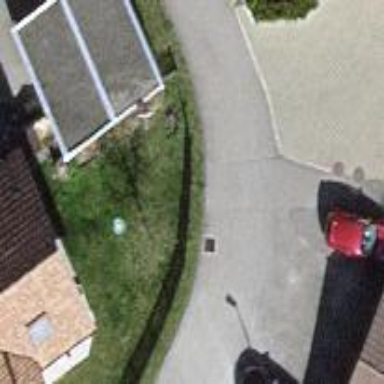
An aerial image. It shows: Garage building.